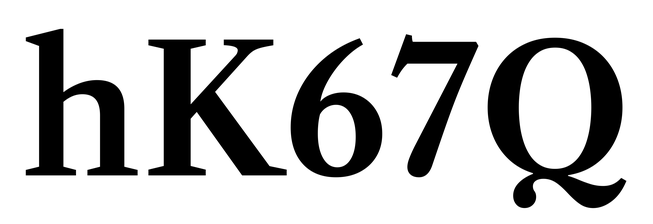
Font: LibreCaslonText_SemiBold